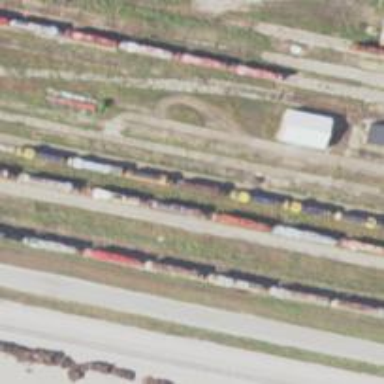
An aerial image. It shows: Rail spur service.